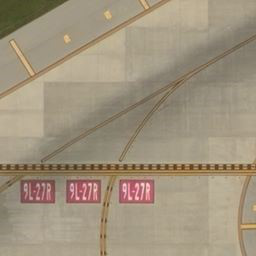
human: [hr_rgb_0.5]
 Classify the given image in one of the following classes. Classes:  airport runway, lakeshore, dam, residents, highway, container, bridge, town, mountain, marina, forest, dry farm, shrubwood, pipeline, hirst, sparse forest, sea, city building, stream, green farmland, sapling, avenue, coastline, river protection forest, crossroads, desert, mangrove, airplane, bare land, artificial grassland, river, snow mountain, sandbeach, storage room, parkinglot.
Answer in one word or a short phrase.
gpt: airport runway